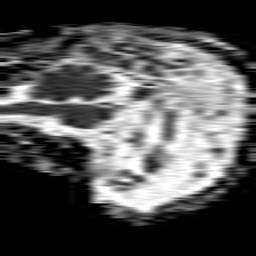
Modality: ADC
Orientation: sagittal
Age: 84
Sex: male
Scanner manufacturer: philips
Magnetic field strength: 1.5 T
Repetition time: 4.6 s
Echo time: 0.08517 s